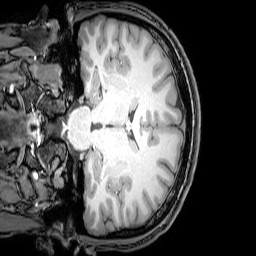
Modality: T1w
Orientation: coronal
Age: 23
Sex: male
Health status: healthy
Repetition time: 0.081 s
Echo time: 0.037 s